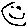
Label: smiley face